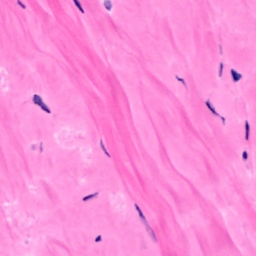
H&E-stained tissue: Breast